Question: i downloaded the Xcode 7 beta 2 and i have some problems, when i build my app in simulator, it opens simulator but it doesn't install the app, and when i build my app in my Iphone 5s (iOS 7) the app is cropped.
Here is a screen :
this is my thread when i stop the debugging
> libsystem_kernel.dylib'mach_msg_trap:
0x19514dc98 <+0>: movn x16, #0x1e
0x19514dc9c <+4>: svc #0x80
-> 0x19514dca0 <+8>: ret
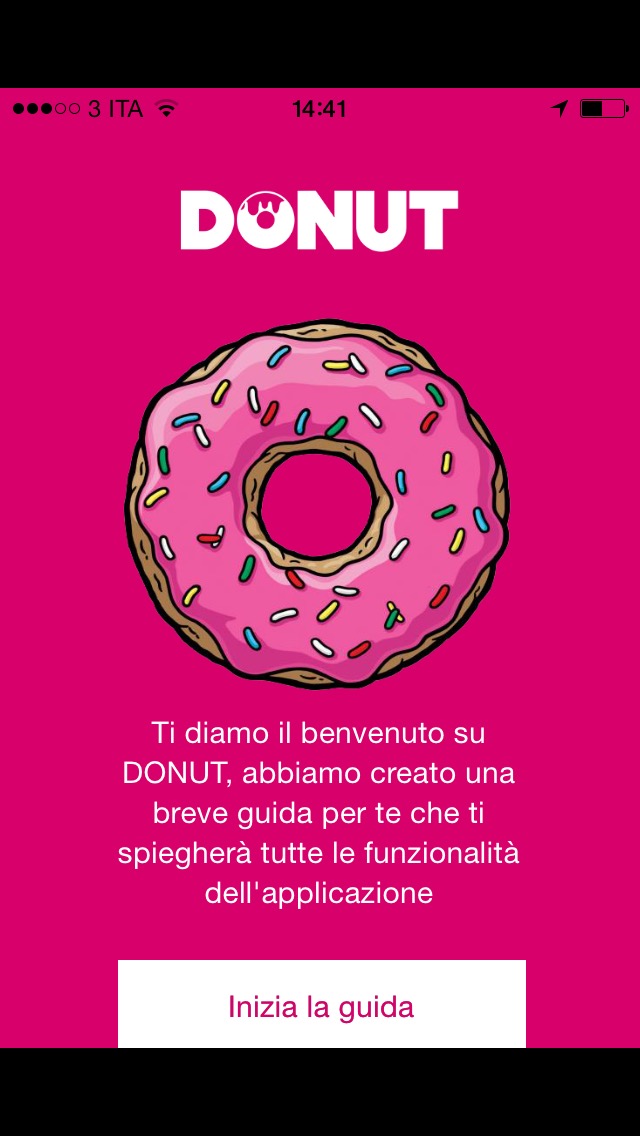
Answer: From the Xcode 7 beta 1 and 2 release notes:
> "Xcode 7.0 beta does not support iOS 8.4 and earlier simulator runtimes."
Fortunately the 3rd beta is out now, and the release notes for this version says:
> "Xcode 7.0 beta now supports downloadable legacy simulators."
I would suggest that you <URL> and use that instead. That might solve some of the problems.